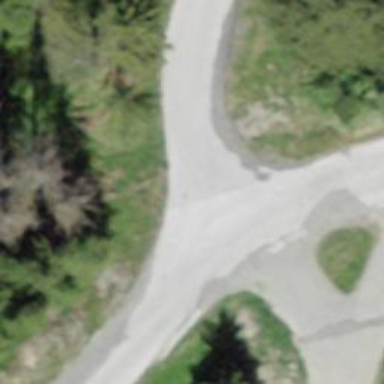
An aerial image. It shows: Tertiary road with asphalt surface.